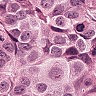
Metastatic tissue present: yes